【题型】填空题　【知识点】函数　【难度】easy
如图是四个幂函数 \(y = x^n\) 的部分图像，已知 \(n\) 取 \(\frac{1}{2}\)、\(2\)、\(-2\)、\(-\frac{1}{2}\) 这四个值，则与 \(n = \frac{1}{2}\) 对应的曲线为\(\underline{\quad\quad}\)．（从 \(C_1\)、\(C_2\)、\(C_3\)、\(C_4\) 中选择一个填写）

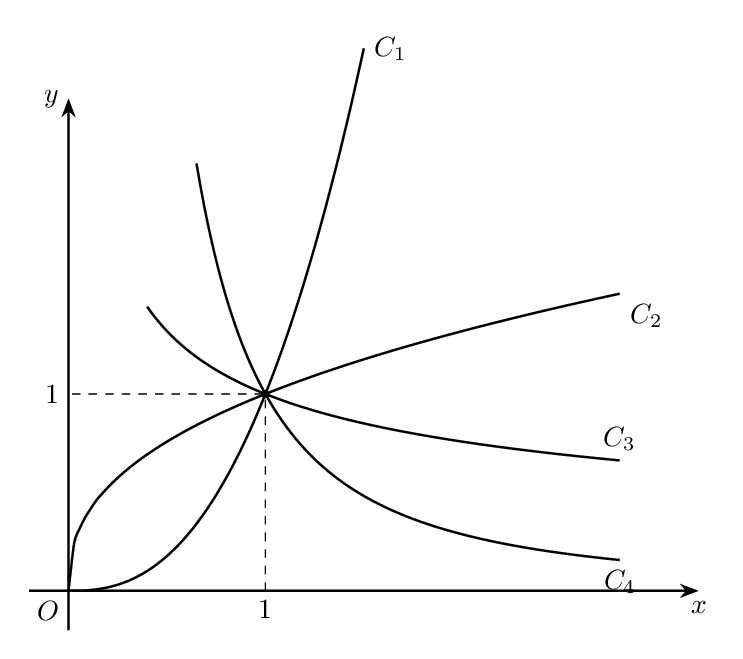
【解答】
\textbf{【答案】} \(C_2\)

\vspace{0.5em}

\textbf{【分析】} 根据幂函数的图象特征即可求解.

\vspace{0.5em}

\textbf{【详解】} 当 \(n > 0\) 时，幂函数 \(y = x^n\) 在 \([0,+\infty)\) 上单调递增；

当 \(n < 0\) 时，幂函数 \(y = x^n\) 在 \((0,+\infty)\) 上单调递减；

且在直线 \(x = 1\) 的右侧，图象自下而上所对应的函数的幂指数依次增大.

因为 \(2 > \frac{1}{2} > -\frac{1}{2} > -2\)，所以与 \(n = \frac{1}{2}\) 对应的曲线为 \(C_2\).

故答案为：\(C_2\).